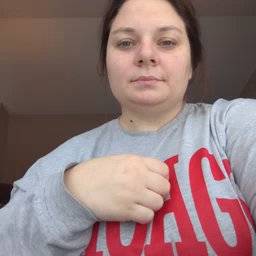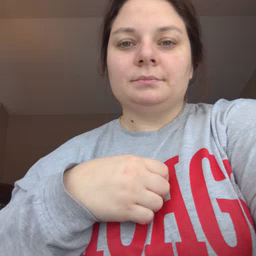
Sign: yesterday